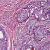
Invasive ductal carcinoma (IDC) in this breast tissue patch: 0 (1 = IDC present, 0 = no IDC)